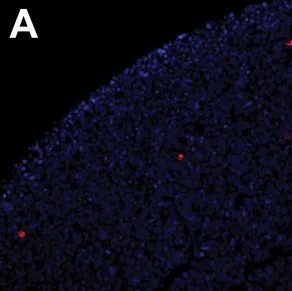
WU polyomavirus antigen in respiratory epithelial cells from lungs transplanted into a recipient (28-year-old woman) with Job syndrome. Immunofluorescence of 293T cells transfected with pDEST26-WU-virus protein 1 and stained with A) WU virus protein 1 polyclonal antibody (NN-Ab01) or B) preimmune serum. Original magnifications x100 in panels A and B, x600 in panel C, and x400 in panel D.
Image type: pathology (immunostaining)